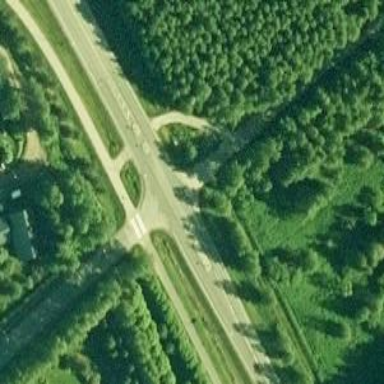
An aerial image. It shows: Crossing road.